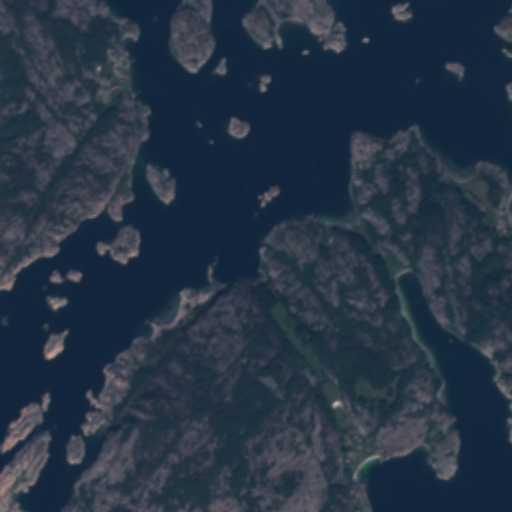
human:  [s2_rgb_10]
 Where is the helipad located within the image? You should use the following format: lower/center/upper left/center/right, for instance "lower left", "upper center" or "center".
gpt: The helipad is located in the upper left of the image.
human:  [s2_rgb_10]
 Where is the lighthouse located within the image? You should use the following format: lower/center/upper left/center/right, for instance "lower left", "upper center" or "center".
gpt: The lighthouse is located in the upper right of the image.
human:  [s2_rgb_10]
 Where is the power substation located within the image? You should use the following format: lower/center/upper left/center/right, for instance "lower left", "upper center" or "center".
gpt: The power substation is located in the upper left of the image.
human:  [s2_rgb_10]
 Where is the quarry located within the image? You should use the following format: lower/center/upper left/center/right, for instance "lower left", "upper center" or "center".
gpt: There is no quarry in the image.